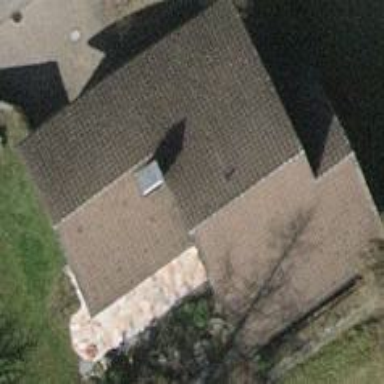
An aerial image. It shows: Building with tiled roof.